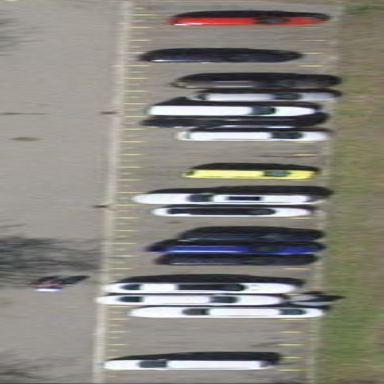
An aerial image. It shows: Parking area with surface.